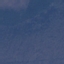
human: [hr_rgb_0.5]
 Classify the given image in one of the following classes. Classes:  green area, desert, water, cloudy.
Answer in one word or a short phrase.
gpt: green area